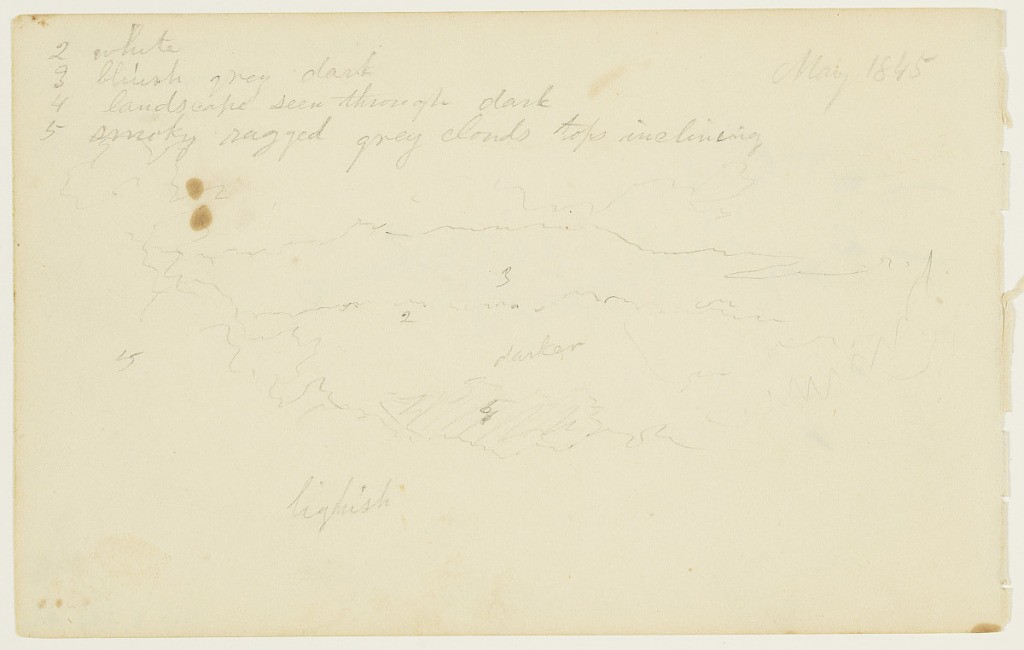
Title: Clouds over Catskill, New York
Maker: Frederic Edwin Church, American, 1826–1900
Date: May 1845 and August 1844
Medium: Graphite on white wove paper; verso: graphite
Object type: drawing
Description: Landscape sketch overlooking clouds that stretch across wooded terrain in or near Catskill, New York. Large, misty clouds in the foreground at left and right frame an elevated view of layers of puffy clouds in the middle distance and background. The cloud banks stack on top of each other in a somewhat unclear composition. At center, a dark patch of the landscape below is visible through the clouds.

Verso: Sketch showing a detailed, magnified view of a mosquito larva. Resembling a caterpillar or centipede, the larva's body is comprised of a wormlike abdomen made up of rounded sections, at rear, a large, round thorax, seemingly with hairs or small wings attached, and a rounded head that features a prominent pair of antennae that resemble pincers.

Recto: Pencil sketch showing a somewhat unclear view of layered puffy and misty clouds that stretch across the landscape, seen from an elevated perspective.
Verso: Pencil sketch of a mosquito larva, comprised of a wormlike abdomen of rounded sections, a large, round middle section, and a head with large antennae that resemble pincers.